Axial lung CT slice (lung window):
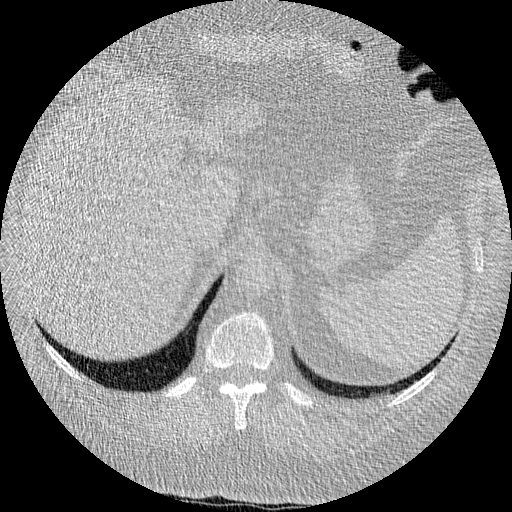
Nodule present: no